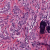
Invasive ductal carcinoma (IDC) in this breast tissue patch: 0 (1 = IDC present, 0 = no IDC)